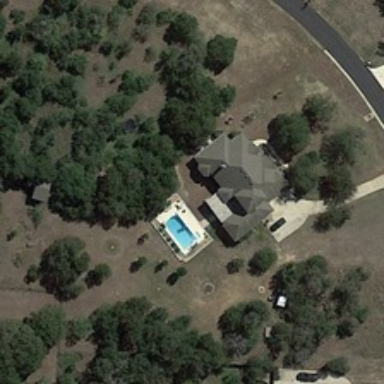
A building with a swimming pool is surrounded by many sparse green trees .